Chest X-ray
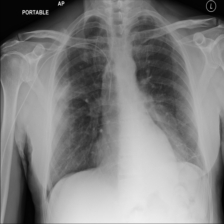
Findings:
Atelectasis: positive
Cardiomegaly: negative
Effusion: negative
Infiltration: negative
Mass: positive
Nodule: negative
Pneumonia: negative
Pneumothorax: negative
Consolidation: negative
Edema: negative
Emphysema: negative
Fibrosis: negative
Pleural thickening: negative
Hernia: negative